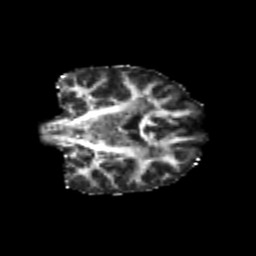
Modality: FA
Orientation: coronal
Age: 25
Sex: female
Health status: healthy
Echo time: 0.074 s